九年级 · 解析几何
如图, 在 $\triangle A B C$ 中, $A C=B C, \mathrm{D}$ 是 $\mathrm{AB}$ 上一点, $\odot \mathrm{O}$ 经过点 $\mathrm{A} 、 \mathrm{C} 、 \mathrm{D}$, 交 $\mathrm{BC}$ 于点 $\mathrm{E}$, 过点 $\mathrm{D}$ 作 $D F / / B C$, 交 $\odot \mathrm{O}$ 于点 $\mathrm{F}$, 求证：

(1) 四边形 DBCF 是平行四边形

(2) $A F=E F$

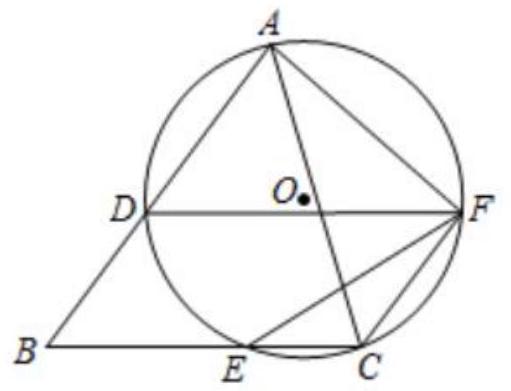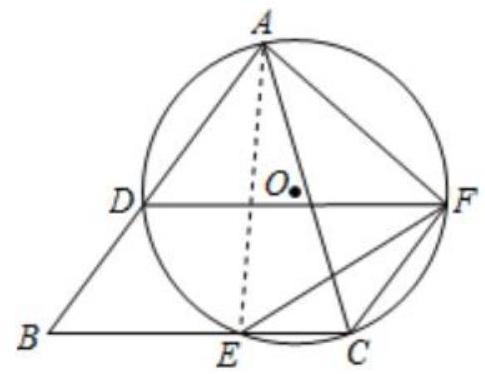
答案:  (1) 证明见解析; （2）证明见解析

解析: (1) 利用等腰三角形的性质证明 $\angle B A C=\angle B$, 利用平行线证明 $\angle A D F=\angle B$, 利用圆的性质证明 $\angle B A C=\angle C F D$, 再证明 $B D / / C F$, 即可得到结论;

(2) 如图, 连接 $A E$, 利用平行线的性质及圆的基本性质 $\angle A E F=\angle B$, 再利用圆内接四边形的性质证明 $\angle E A F=\angle B$, 从而可得结论.

【详解】证明: (1) $\because A C=B C$,

$\therefore \angle B A C=\angle B$,

$\because D F / / B C$

$\therefore \angle A D F=\angle B$,

又 $\angle B A C=\angle C F D$,

$\therefore \angle A D F=\angle C F D$,

$\therefore B D / / C F$,

$\therefore$ 四边形 $D B C F$ 是平行四边形.

(2) 如图, 连接 $A E$

$\because \angle A D F=\angle B, \quad \angle A D F=\angle A E F$

$\therefore \angle A E F=\angle B$

$\because$ 四边形 $A E C F$ 是 $\odot O$ 的内接四边形

$\therefore \angle E C F+\angle E A F=180^{\circ}$

$\because B D / / C F$

$\therefore \angle E C F+\angle B=180^{\circ}$

$\therefore \angle E A F=\angle B$
$\therefore \angle A E F=\angle E A F$

$\therefore A F=E F$

【点睛】本题考查平行四边形的判定, 圆的基本性质, 平行线的性质与判定, 等腰三角形的性质，圆内接四边形的性质，掌握以上知识是解题的关键.